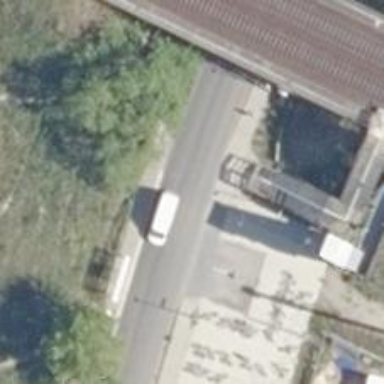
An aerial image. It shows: Platform with shelter for public transport.